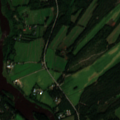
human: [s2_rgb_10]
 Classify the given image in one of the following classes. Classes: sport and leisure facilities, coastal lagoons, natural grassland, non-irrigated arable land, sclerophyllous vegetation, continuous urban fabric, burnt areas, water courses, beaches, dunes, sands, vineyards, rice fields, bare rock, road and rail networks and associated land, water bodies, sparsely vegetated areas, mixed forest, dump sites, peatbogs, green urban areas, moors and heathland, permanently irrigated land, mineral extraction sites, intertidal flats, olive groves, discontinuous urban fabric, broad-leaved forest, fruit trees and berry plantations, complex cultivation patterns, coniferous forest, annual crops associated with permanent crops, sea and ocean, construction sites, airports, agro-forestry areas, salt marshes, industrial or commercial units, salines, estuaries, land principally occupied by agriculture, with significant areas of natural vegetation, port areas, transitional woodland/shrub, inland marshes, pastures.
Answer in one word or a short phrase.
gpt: land principally occupied by agriculture, with significant areas of natural vegetation, coniferous forest, water courses